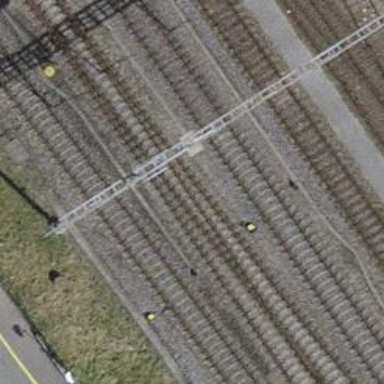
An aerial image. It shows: Single-track railway siding with electrified contact lines.